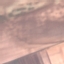
Land use / land cover: AnnualCrop